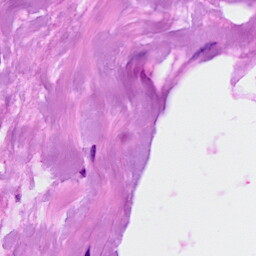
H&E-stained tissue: Breast